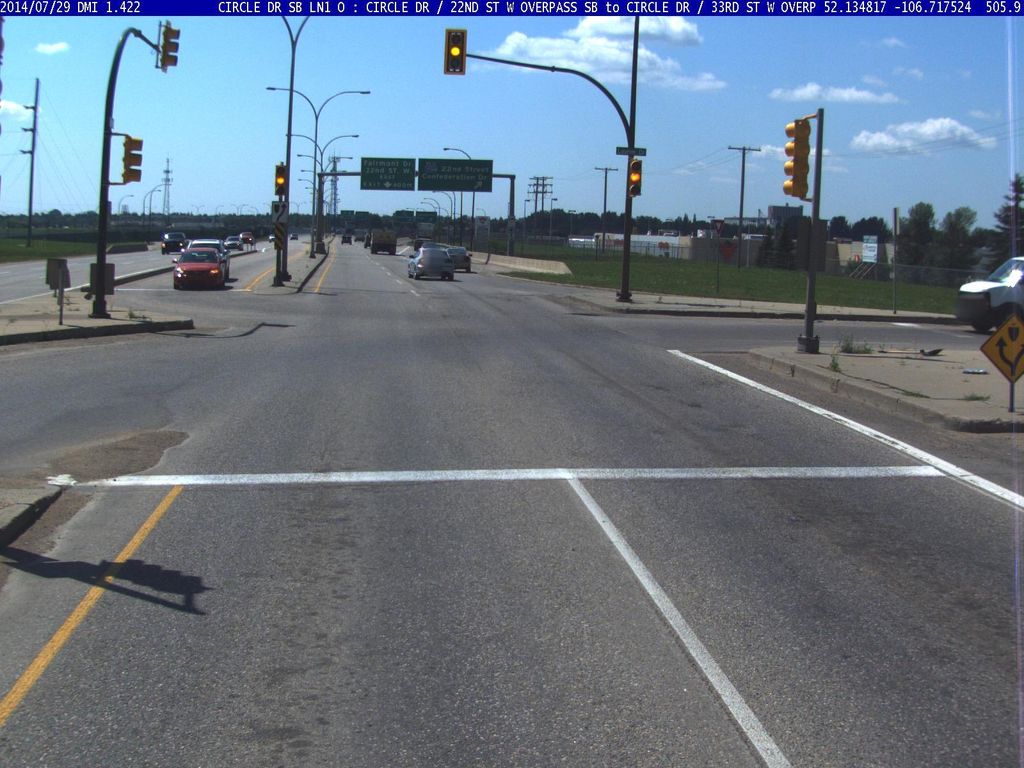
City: saskatoon